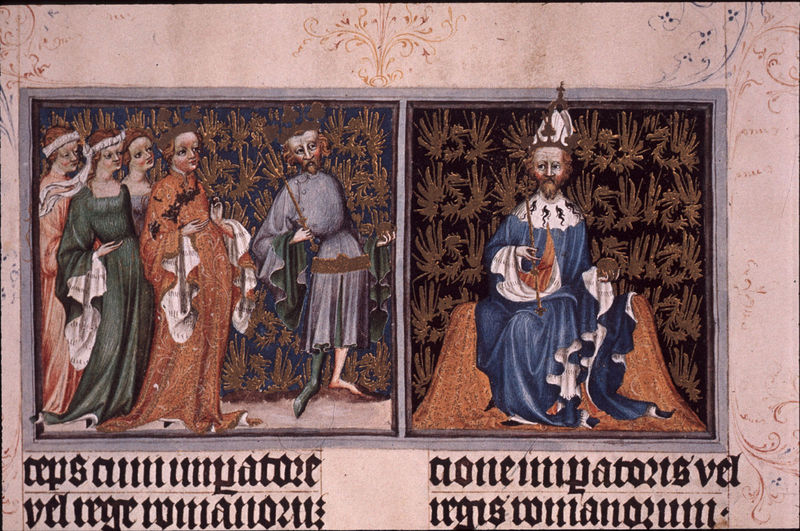
Titel: Die Goldene Bulle
Institution: Wien, Österreichische Nationalbibliothek
Schlagwörter: mann, umhang, frauen, sitzen, szene, hermelin, stehen, krone, bischof, kaiser, könig, papst, fürst, mittelalter, heiliger, miniatur, handschrift, buchmalerei, jungfrauen, fürstbischof, minatur